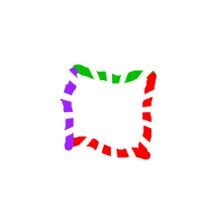
Shape: square